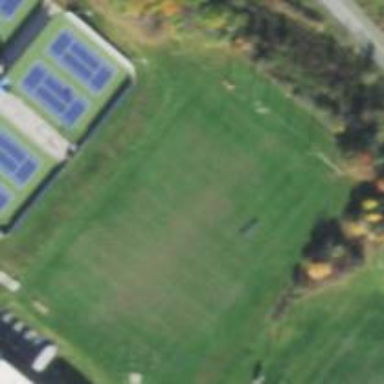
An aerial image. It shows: Soccer pitch for leisure land activities.